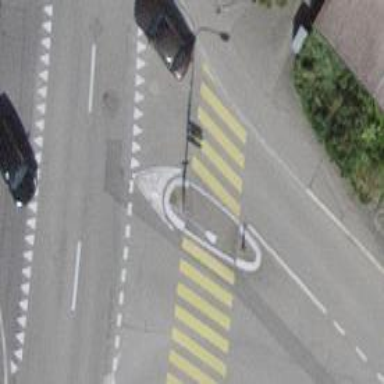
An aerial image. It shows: Uncontrolled zebra crossing with central island.